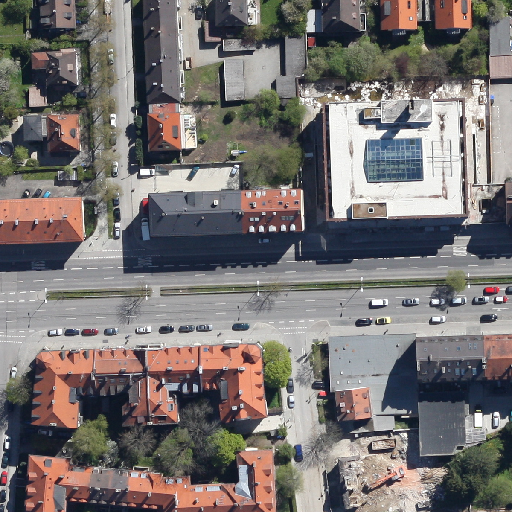
Referring expression: sidewalk